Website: lowes
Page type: account-selection
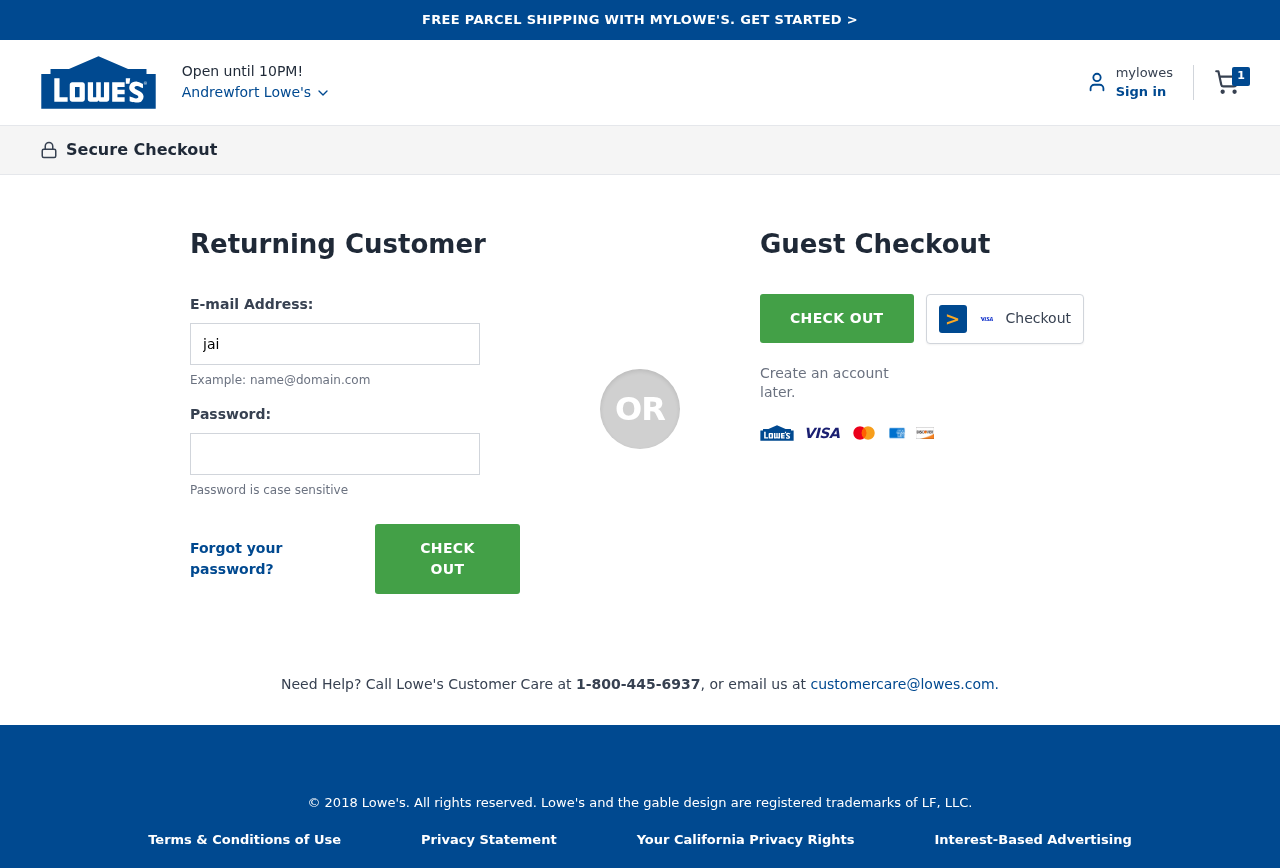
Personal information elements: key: PII_CITY
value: Andrewfort Lowe's
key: PII_LOGIN_USERNAME
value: jaime.dominguez
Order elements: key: ORDER_NUM_ITEMS
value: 1